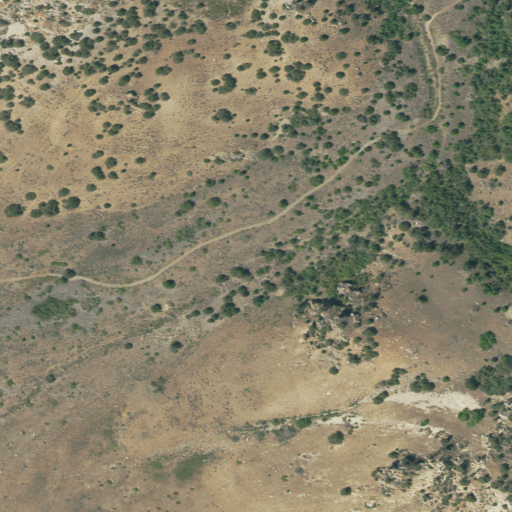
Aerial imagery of valley in Utah named Calls Fort Canyon containing shrub and evergreen forest